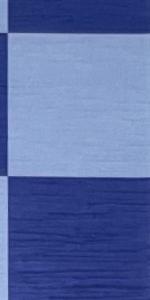
Label: Empty